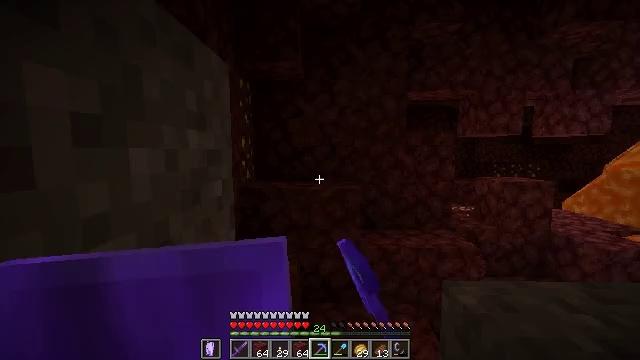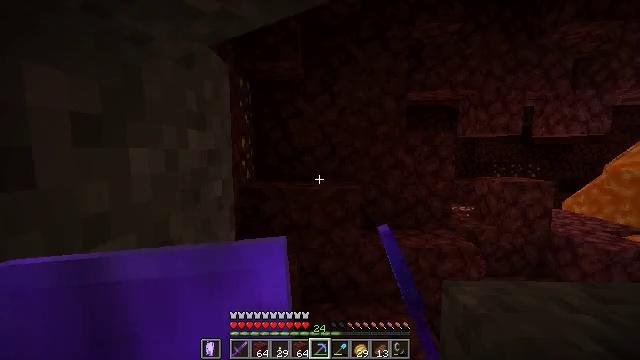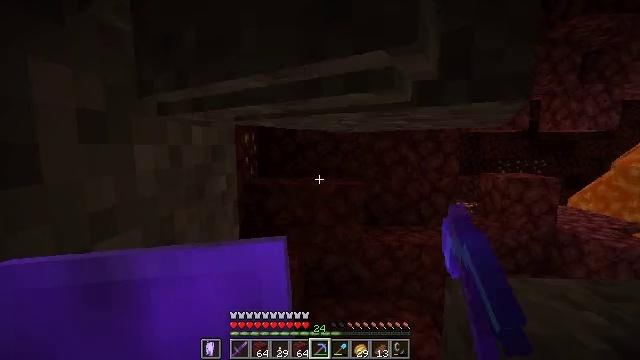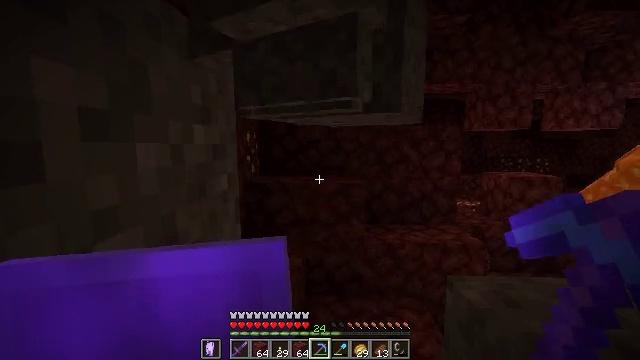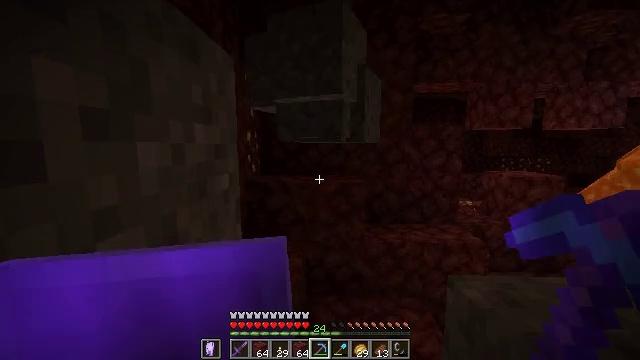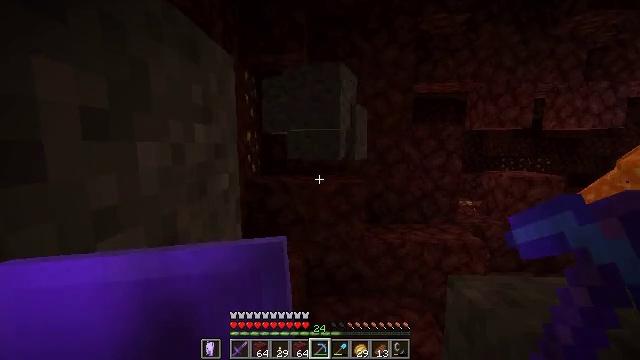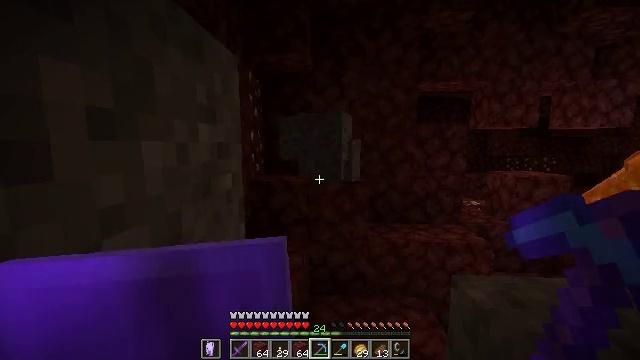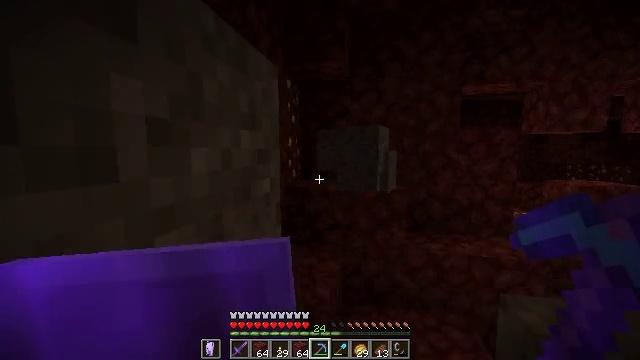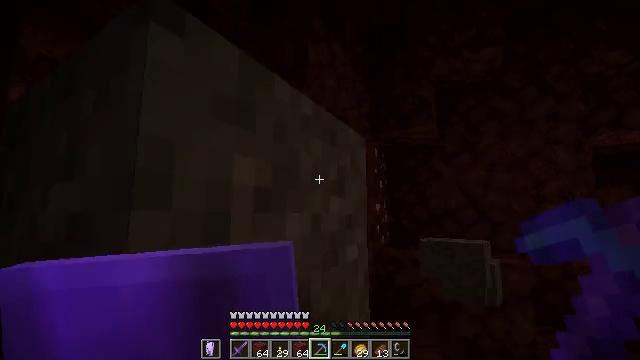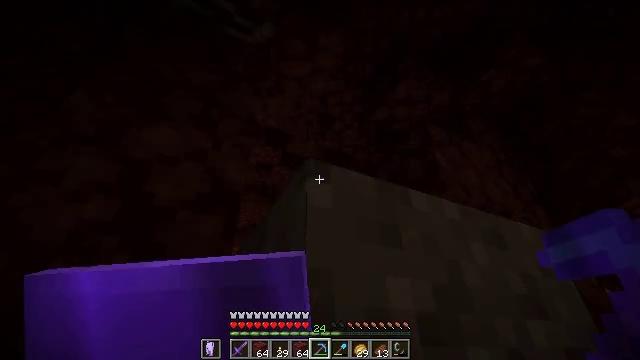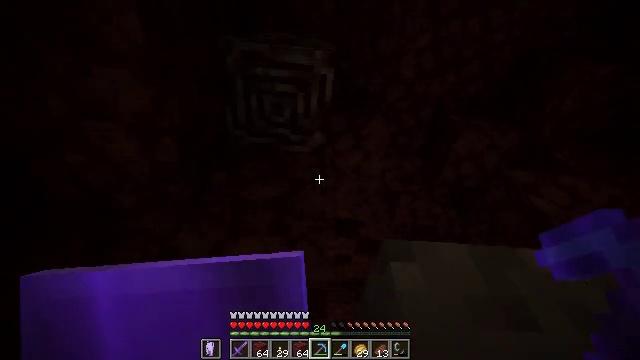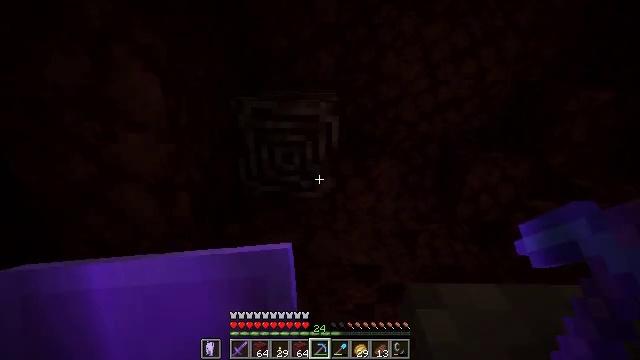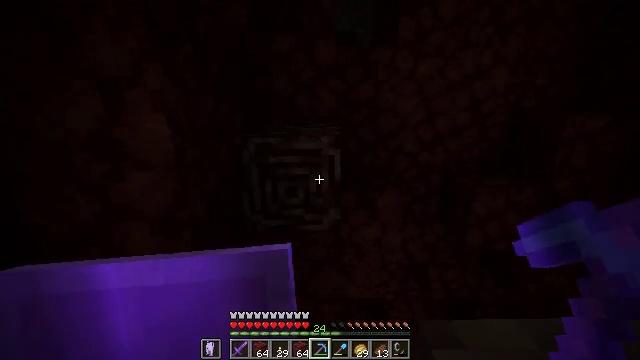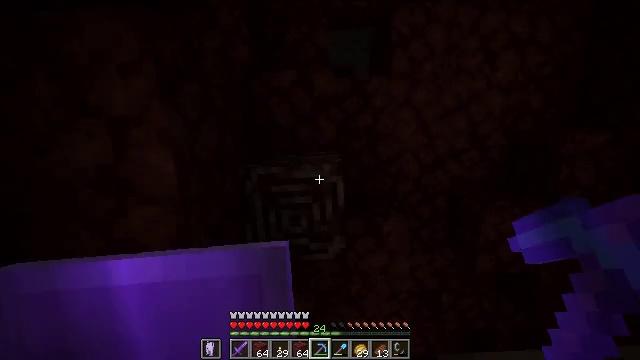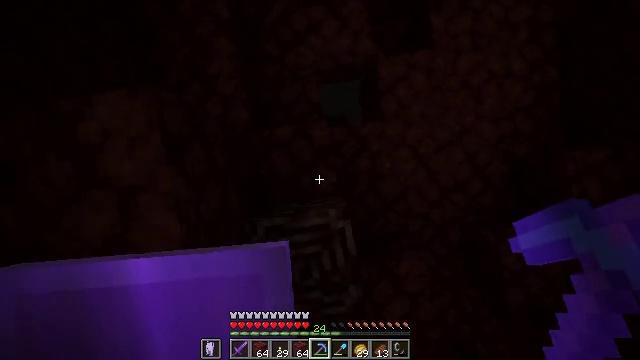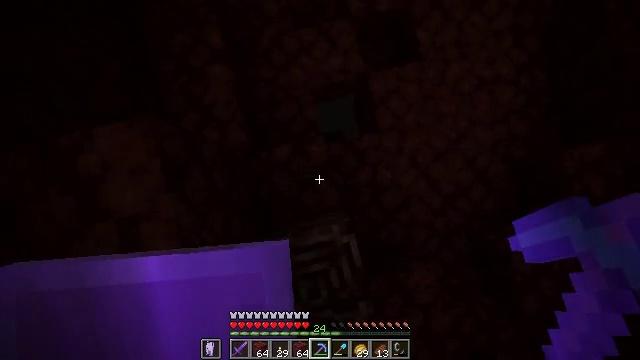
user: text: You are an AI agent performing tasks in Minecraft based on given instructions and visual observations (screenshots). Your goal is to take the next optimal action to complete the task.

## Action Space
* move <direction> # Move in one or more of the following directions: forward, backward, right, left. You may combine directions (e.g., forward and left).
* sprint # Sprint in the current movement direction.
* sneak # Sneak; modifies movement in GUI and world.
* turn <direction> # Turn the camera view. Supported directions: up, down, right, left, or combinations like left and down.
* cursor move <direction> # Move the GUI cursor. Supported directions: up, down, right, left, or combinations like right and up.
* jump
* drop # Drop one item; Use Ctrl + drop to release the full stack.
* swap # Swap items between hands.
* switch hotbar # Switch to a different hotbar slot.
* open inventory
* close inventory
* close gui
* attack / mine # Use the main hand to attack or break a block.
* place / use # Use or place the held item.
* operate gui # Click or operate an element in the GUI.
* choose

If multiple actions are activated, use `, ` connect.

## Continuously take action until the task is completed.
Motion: motion action
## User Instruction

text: Break ancient debris with a diamond or Netherite pickaxe.
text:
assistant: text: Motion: open inventory
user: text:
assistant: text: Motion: no_op
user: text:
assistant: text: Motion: no_op
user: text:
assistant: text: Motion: no_op
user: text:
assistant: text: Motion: no_op
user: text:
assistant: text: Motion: no_op
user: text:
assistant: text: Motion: turn left and up
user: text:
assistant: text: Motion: turn left and up
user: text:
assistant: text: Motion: turn left and up
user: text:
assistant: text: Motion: turn left and up
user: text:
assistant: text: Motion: turn left and up
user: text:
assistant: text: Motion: turn left and up
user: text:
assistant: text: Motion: turn left and up
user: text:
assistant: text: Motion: turn left and up
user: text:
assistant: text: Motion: turn left and up
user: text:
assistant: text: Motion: turn left and up
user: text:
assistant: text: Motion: no_op
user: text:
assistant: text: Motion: turn down
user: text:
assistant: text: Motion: turn right and down
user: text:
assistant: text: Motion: turn down
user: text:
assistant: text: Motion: turn down
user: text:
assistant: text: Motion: no_op
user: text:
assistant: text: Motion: attack / mine
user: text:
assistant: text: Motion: attack / mine
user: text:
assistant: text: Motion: attack / mine
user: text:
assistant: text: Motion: attack / mine
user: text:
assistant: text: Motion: attack / mine
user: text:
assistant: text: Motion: attack / mine
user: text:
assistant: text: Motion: attack / mine
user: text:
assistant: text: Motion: attack / mine